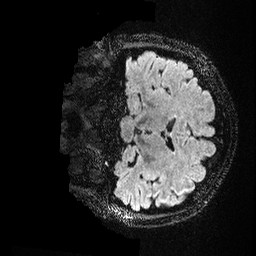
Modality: FLAIR
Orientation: coronal
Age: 27
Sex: female
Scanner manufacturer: ge
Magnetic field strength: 3 T
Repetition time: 4.802 s
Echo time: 0.1158 s